Brain MRI, modality: ceT1
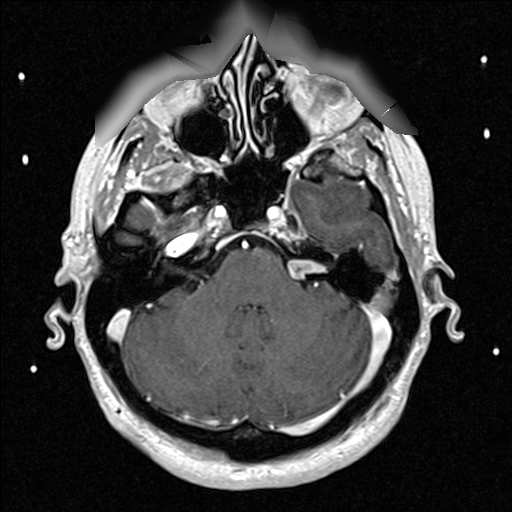